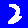
Digit: 2